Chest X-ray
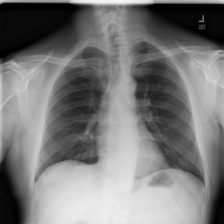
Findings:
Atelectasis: negative
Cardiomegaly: negative
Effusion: negative
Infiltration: negative
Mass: negative
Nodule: negative
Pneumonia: negative
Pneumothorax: negative
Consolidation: negative
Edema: negative
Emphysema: negative
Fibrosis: negative
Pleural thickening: negative
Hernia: negative